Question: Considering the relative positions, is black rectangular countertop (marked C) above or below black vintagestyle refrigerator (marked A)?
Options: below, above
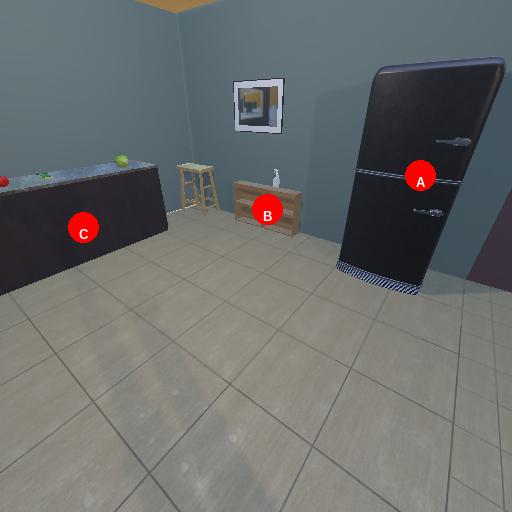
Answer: below